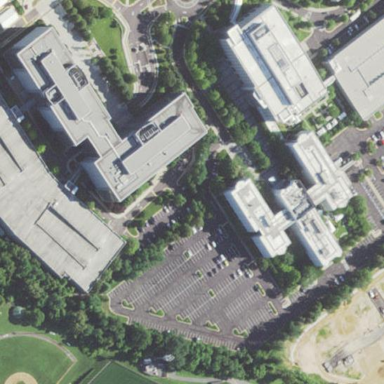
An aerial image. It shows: Office building.